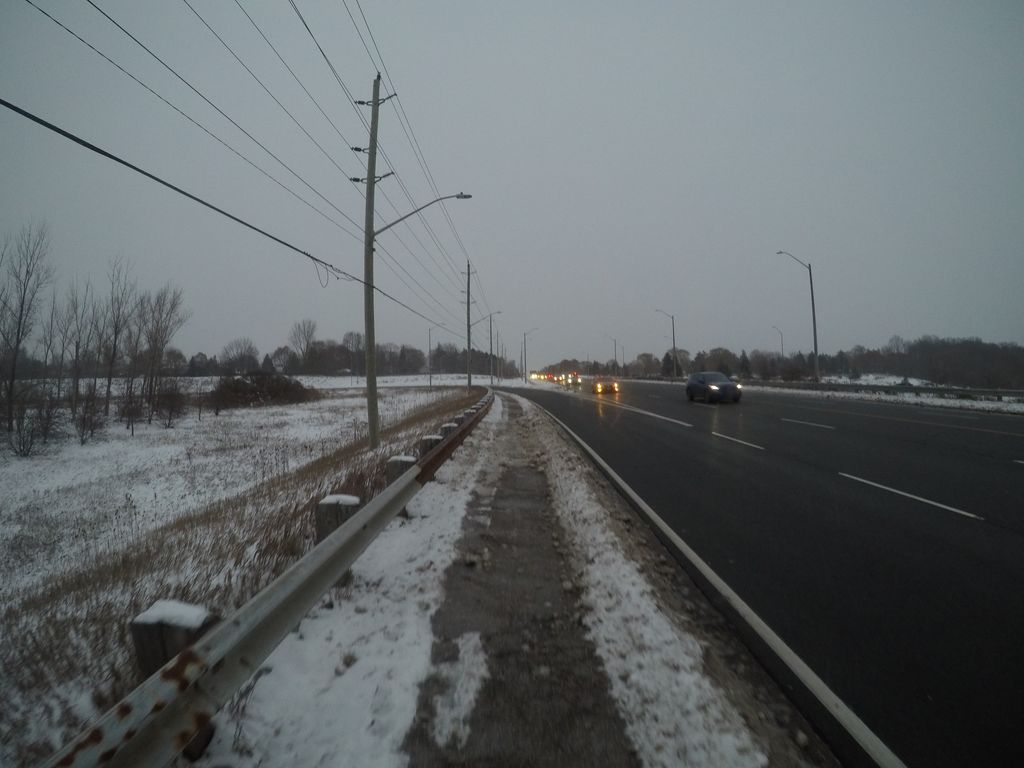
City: kitchener-waterloo